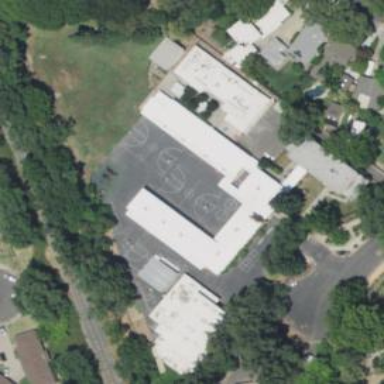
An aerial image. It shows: School.